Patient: sex M, age 30
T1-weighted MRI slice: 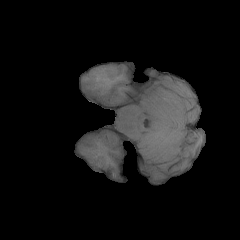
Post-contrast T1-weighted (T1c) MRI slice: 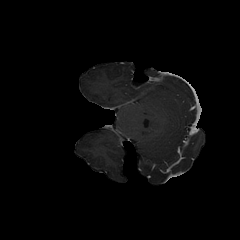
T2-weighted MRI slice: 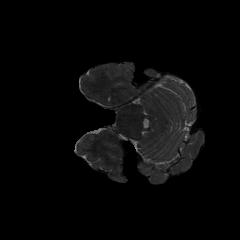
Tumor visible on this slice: no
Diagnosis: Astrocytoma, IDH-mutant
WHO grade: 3